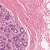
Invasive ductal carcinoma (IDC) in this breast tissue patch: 0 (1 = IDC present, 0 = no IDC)